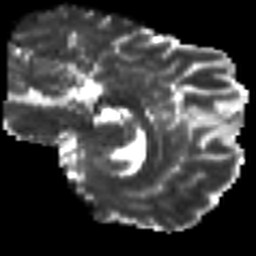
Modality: T2w
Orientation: sagittal
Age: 33
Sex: male
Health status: ill
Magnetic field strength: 3 T
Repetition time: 9 s
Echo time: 0.093 s